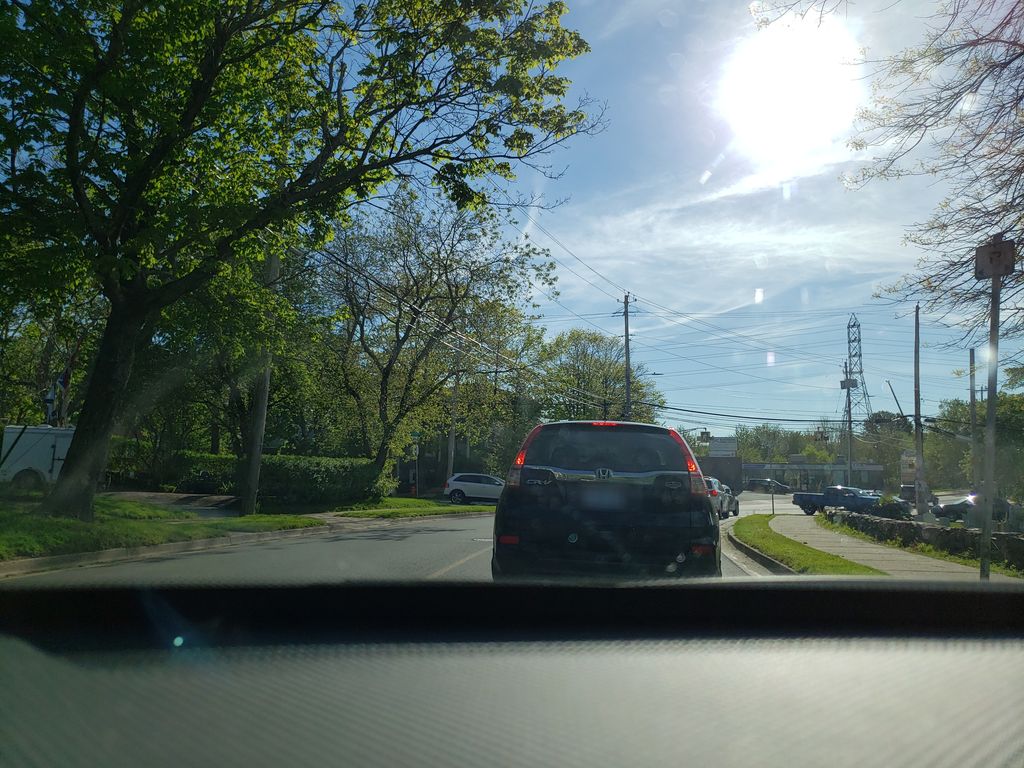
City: halifax